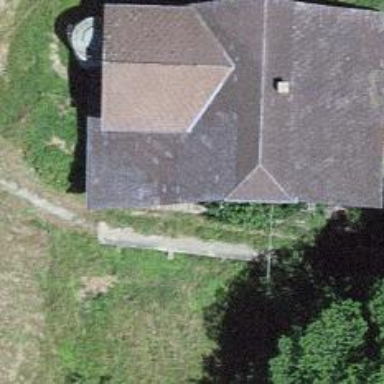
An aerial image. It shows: Farm building.